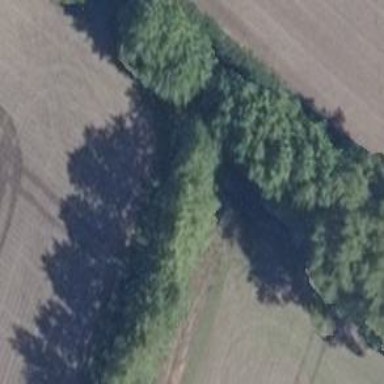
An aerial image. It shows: Row of trees in natural setting.